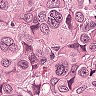
Metastatic tissue present: yes